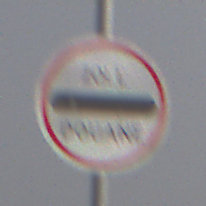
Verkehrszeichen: Zollstelle
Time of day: MorningAfternoon
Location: Outdoor (Nature)
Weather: PartlyCloudy
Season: NotSpecified
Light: Natural